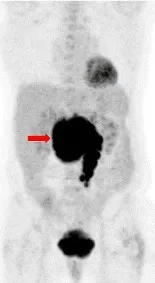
A; Baseline whole-body MIP image demonstrating intense FDG uptake in a large retroperitoneal mass (red arrow) compatible with patient's follicular lymphoma. Showing the large, FDG-avid mass (red arrow). Note the common bile duct stent (red arrowhead) that is markedly anteriorly displaced by the lymphomatous mass and explains the patient's presentation with obstructive jaundice. C Whole-body MIP image following three cycles of R-CHOP shows no residual metabolically active lymphoma.
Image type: radiology (pet)